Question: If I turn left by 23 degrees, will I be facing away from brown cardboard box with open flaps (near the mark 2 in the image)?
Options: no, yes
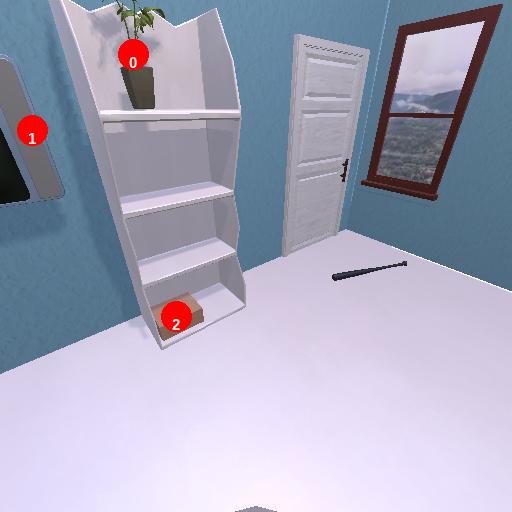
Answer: no